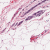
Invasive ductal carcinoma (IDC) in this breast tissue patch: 0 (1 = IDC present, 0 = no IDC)